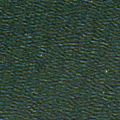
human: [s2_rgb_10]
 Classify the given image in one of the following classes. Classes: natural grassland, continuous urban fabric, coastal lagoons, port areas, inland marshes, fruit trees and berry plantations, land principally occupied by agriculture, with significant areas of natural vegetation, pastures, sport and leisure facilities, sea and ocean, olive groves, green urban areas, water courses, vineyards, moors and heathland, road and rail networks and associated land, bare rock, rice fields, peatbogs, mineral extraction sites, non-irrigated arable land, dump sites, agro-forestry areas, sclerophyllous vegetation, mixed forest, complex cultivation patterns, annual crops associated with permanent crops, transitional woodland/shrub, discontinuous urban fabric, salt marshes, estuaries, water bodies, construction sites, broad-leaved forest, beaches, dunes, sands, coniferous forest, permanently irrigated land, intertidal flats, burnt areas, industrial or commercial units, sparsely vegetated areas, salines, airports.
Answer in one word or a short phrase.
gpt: sea and ocean